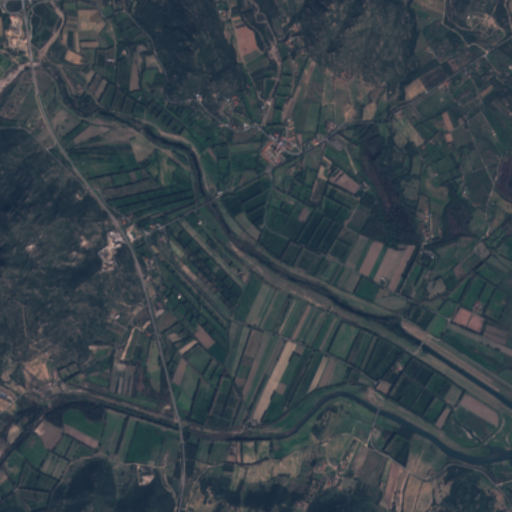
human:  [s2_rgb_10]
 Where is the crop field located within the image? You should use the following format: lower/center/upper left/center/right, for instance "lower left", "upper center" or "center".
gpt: The crop field is located in the upper right of the image.
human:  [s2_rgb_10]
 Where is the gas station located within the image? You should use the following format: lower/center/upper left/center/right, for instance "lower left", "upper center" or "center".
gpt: The gas station is located in the upper center of the image.
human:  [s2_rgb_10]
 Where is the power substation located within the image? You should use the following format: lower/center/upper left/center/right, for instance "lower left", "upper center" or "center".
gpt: The power substation is located in the upper right of the image.
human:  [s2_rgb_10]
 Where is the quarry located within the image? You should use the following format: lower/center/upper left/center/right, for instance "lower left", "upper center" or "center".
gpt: The quarry is located in the upper left of the image.
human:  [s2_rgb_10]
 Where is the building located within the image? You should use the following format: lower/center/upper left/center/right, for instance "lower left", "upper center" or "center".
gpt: There is no building in the image.